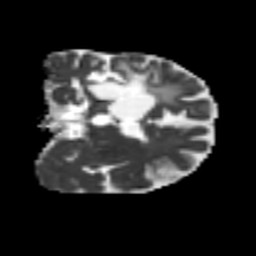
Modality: MD
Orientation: coronal
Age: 57
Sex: male
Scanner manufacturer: siemens
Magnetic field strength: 3 T
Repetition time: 4.987 s
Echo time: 0.0792 s